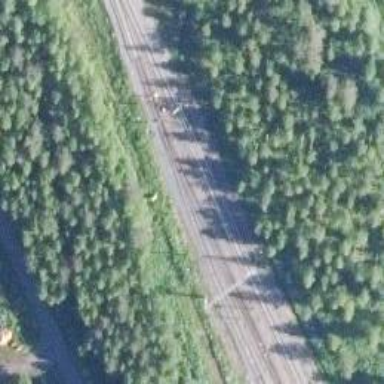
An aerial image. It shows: Rail siding with electrified contact lines.